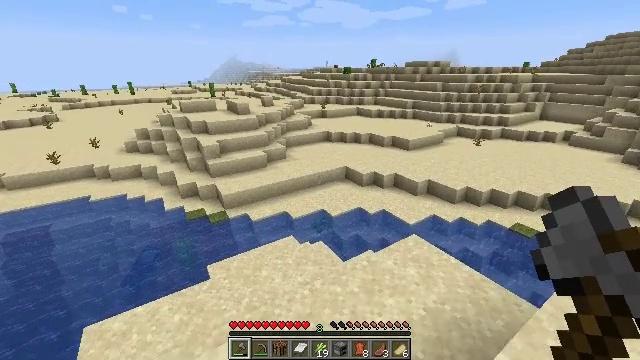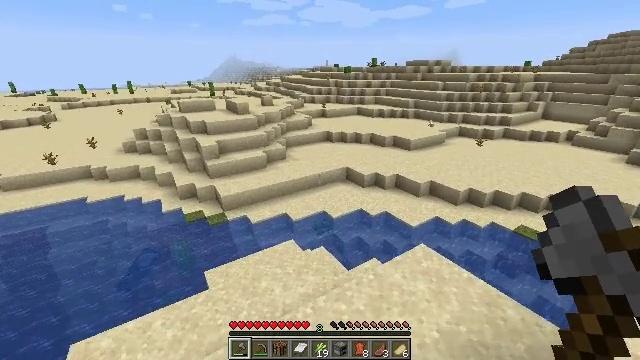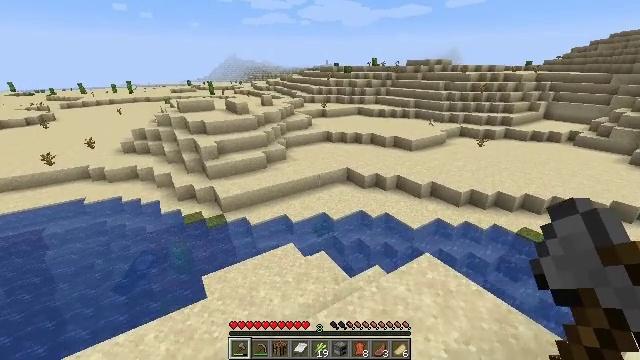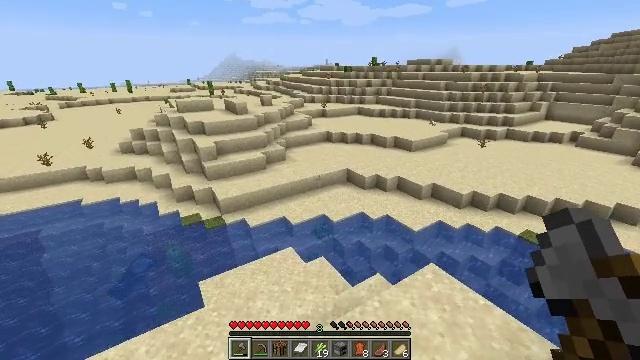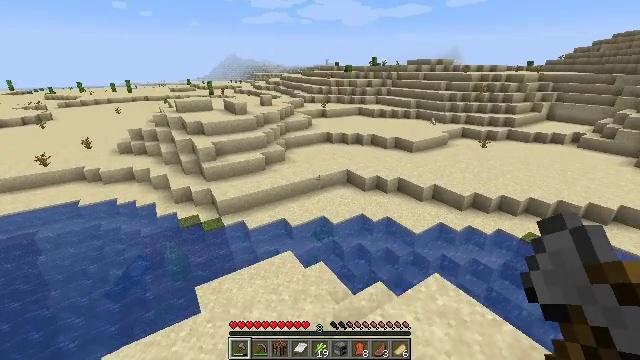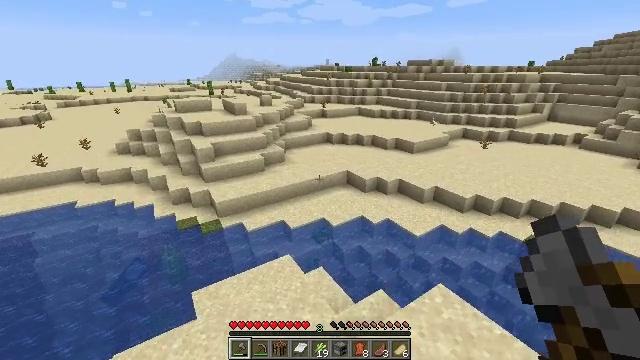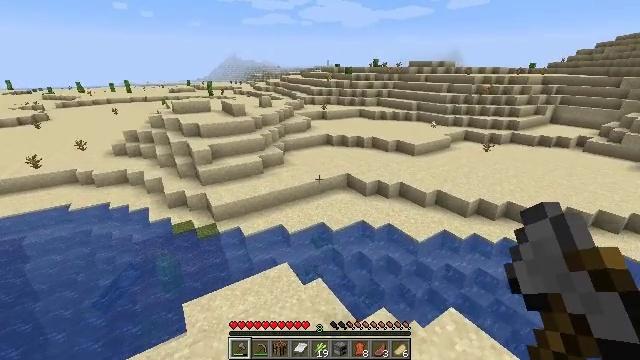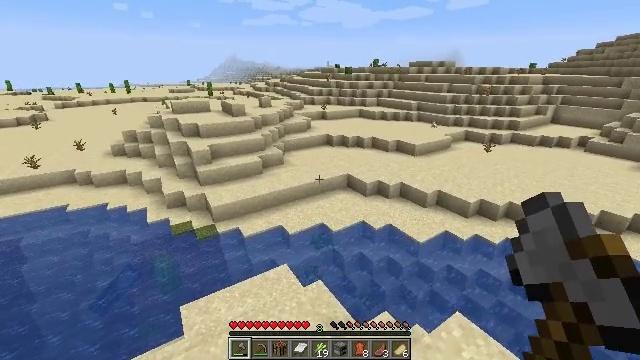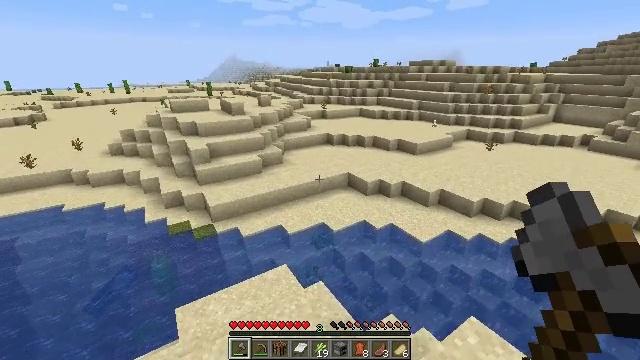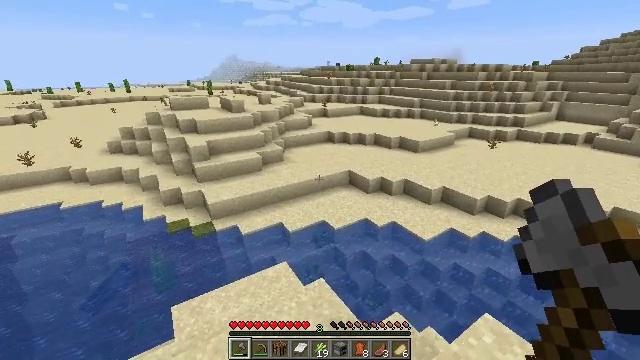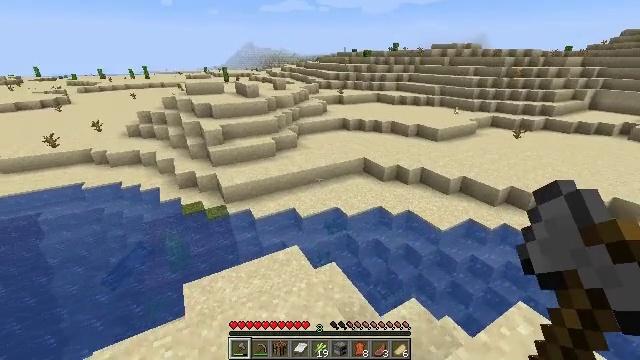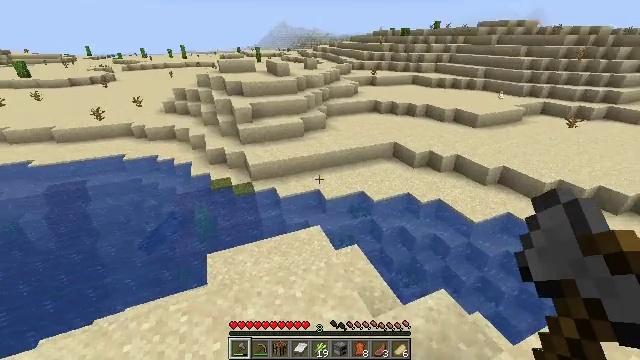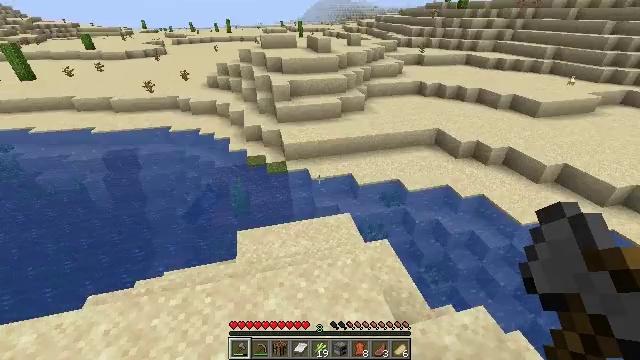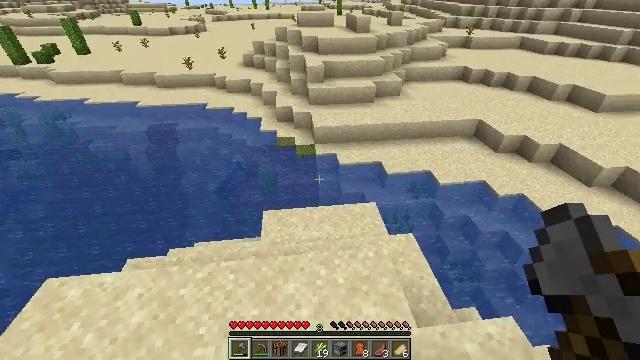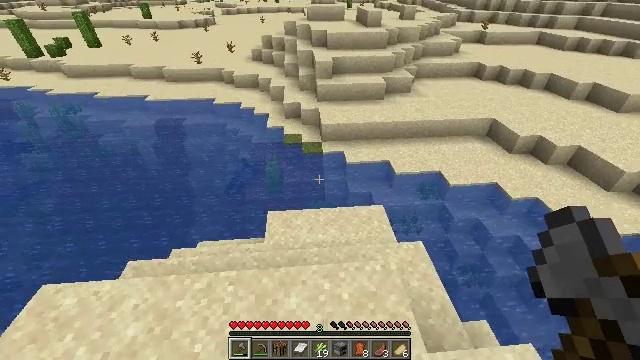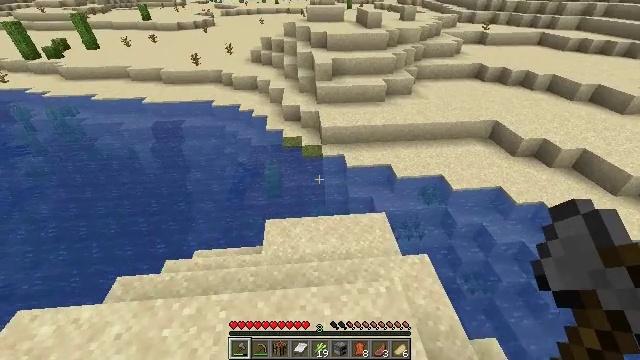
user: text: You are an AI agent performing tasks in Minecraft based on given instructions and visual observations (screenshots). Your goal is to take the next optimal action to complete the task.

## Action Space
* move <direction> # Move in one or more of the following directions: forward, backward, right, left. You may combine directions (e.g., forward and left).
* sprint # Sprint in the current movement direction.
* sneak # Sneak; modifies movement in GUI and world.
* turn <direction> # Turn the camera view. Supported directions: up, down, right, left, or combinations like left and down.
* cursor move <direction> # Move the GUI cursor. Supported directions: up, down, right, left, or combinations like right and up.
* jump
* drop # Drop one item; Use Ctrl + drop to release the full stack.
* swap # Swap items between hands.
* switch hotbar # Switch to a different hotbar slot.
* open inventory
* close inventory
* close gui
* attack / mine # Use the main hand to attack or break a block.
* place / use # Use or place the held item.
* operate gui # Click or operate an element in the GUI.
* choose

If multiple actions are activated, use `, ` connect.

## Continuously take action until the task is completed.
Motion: motion action
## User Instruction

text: Left click to mine the dead bush.
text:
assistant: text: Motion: move forward
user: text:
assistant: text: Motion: move forward
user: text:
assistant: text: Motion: move forward
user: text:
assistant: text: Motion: move forward
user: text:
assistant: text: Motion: move forward
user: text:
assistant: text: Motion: move forward
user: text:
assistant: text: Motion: move forward
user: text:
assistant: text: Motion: move forward
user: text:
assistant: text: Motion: move forward
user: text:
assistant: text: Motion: move forward, turn left and down
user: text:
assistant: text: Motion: move forward, turn left and down
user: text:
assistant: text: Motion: move forward, turn left and down
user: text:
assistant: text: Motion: move forward, turn left and down
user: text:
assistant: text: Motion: move forward, turn left and down
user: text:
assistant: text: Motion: move forward
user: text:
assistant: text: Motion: move forward
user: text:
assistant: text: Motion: move forward
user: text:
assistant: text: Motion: move forward
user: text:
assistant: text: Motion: move forward
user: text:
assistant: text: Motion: move forward
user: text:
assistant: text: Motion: move forward
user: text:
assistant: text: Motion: move forward
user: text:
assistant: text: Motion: move forward, turn down
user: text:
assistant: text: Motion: move forward
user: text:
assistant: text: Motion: move forward, sprint
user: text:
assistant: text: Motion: move forward, sprint, turn down
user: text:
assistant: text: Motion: move forward, sprint, turn down
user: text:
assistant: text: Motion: move forward, sprint
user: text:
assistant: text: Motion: move forward, sprint
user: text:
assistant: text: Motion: move forward, sprint